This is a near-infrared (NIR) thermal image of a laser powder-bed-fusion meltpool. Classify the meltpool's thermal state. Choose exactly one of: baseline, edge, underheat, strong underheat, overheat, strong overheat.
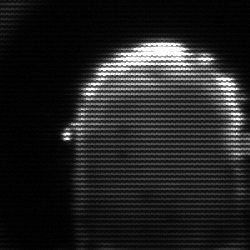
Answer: baseline